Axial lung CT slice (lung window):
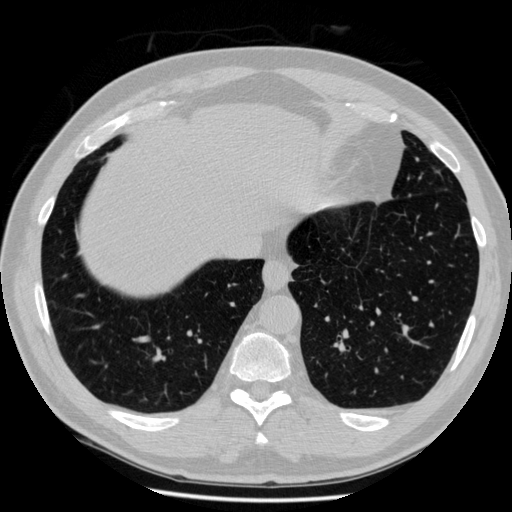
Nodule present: no